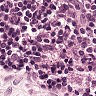
Metastatic tissue present: no